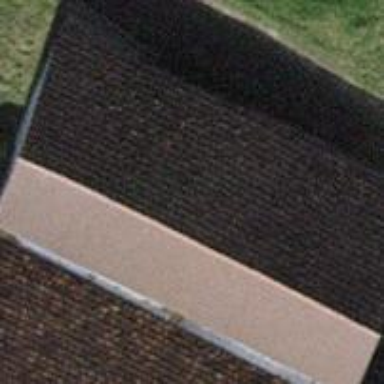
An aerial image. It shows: Gabled roof on farm auxiliary building.